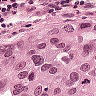
Metastatic tissue present: yes